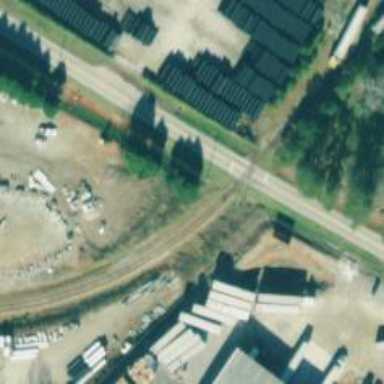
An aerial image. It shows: Level crossing along the railway.